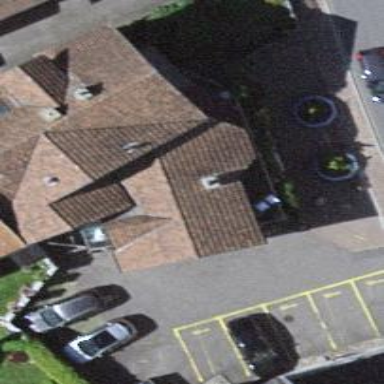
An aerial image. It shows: Clothing store.